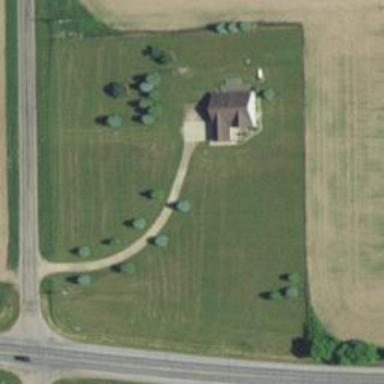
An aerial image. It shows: Driveway.